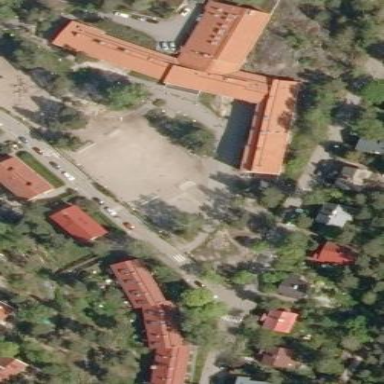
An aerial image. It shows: School building.